Question: I currently have an application where a user takes a photo or chooses from their library.
On the next controller it will show the image that was selected/taken.
What I would like to do now is show a view of some sort on top of the image view. The view would be translucent round the edges and have a circle which would show the image beneath (not transulcent). Basically this is selected a part of the image.
I then need to save some how where the view is on screen, as it should also be moveable by the user.
What is the best way to approach this?
I need an overlay view which can be moved. The circle would be a fixed size always the inside shows the imageview beneath and the outside would be a 0.5 translucency so you can still see the image but not completely. Then to save the location of the moved around circle?
---- EDIT -----

This is the example image I have created.
I have a view which has a photo as the UIImageView (bottom layer). On top of this I am trying to add a view (like the picture above). Note, the picture above is actually a png as suggested. However, this overlay is moveable. The circle is transparent (0) so you can completely see the photo below it. The outer (grey) is transparent partially (0.5) so you can still see just not completely.
The top view (circle part) would be moved around on the photo to mark a specific point on the photo. In this example if the circle is moved the side (grey) ends on screen, therefore I would need to make a huge image which takes into account the moving of the view -- which is not the best way to do this surely?
EDIT 2 ----
I now have one UIImageView over the top of the photoView (another UIImageView). The overlay is 4 times the screen with a circle in the middle of it.
When the item is moved I have a gesture recognizer that runs:
'''
-(void)handlePan:(UIPanGestureRecognizer *)gesture {
NSLog(@"Pan Gesture");
gesture.view.center = [gesture locationInView:self.view];
}
'''
At present from the above the UIImageView is moved from the middle point, that way the circle is what looks to be moving when the finger moves.
That is all great, but how do I implement the suggested answers into my handlePan method. So I need to check that the middle point is not too close the edge. Ideally I would like a 50 margin around the screen so the circle does not look to go completely (or mostly) off screen?
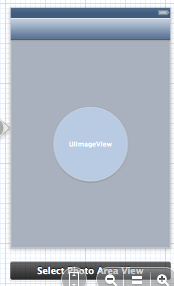
Answer: I understand from the question that you know how to do the movement of the overlay, so what I meant is just that you can simply use image views big enough to make sure that their border isn't visible.
Let's say the UIImageView would be called
'''
UIImageView *photoImageView;
'''
And the overlay with translucent and semi-translucent areas would be
'''
UIImageView *imageOverlayView;
'''
The way I see it, you need 3 different images for that imageOverlayView, depending on the device it's running on - 1 for iPad, 1 for iPhone 5 and 1 for other iPhones.
Width of that image should be equal to (screen width - circle radius) * 2, height should
'''
CGFloat circleRadius; //this would be the radius of translucent circle
'''
So if you set the frame of the overlay properly:
'''
CGRect imageFrame = photoImageView.frame;
imageOverlayView.frame = CGRectMake(circleRadius - imageFrame.size.width/2, circleRadius - imageFrame.size.height/2, (imageFrame.size.width - circleRadius)*2, (imageFrame.size.height - circleRadius)*2); //origin is set to the middle of the image.
'''
you'd never see the edge of the grey area. MZimmerman6's answer for implementation of the movement is good, but you should also make sure you block the circle from getting out of the borders of underlying image.
'''
-(void)touchesMoved:(NSSet *)touches withEvent:(UIEvent *)event {
UITouch *touch = [touches anyObject];
CGPoint new = [touch locationInView:imageOverlayView];
delX = new.x - prevPoint.x;
delY = new.y - prevPoint.y;
CGRect overFrame = imageOverlayView.frame;
overFrame.origin.x += delX;
if (overFrame.origin.x < -imageFrame.size.width) {
overFrame.origin.x = -imageFrame.size.width;
}
else if (overFrame.origin.x > 0) {
overFrame.origin.x = 0;
}
overFrame.origin.y += delY;
if (overFrame.origin.y < -imageFrame.size.height) {
overFrame.origin.y = -imageFrame.size.height;
}
else if (overFrame.origin.y > 0) {
overFrame.origin.y = 0;
}
[overlayView setFrame:overFrame];
}
-(void)touchesEnded:(NSSet *)touches withEvent:(UIEvent *)event {
UITouch *touch = [touches anyObject];
CGPoint new = [touch locationInView:imageOverlayView];
delX = new.x - prevPoint.x;
delY = new.y - prevPoint.y;
CGRect overFrame = imageOverlayView.frame;
overFrame.origin.x += delX;
if (overFrame.origin.x < -imageFrame.size.width) {
overFrame.origin.x = -imageFrame.size.width;
}
else if (overFrame.origin.x > 0) {
overFrame.origin.x = 0;
}
overFrame.origin.y += delY;
if (overFrame.origin.y < -imageFrame.size.height) {
overFrame.origin.y = -imageFrame.size.height;
}
else if (overFrame.origin.y > 0) {
overFrame.origin.y = 0;
}
[overlayView setFrame:overFrame];
}
'''
EDIT
With your pan gesture recognizer, checking if you aren't going too far needs a little change to the handlePan: method.
'''
-(void)handlePan:(UIPanGestureRecognizer *)gesture {
CGPoint newCenter = [gesture locationInView:self.view];
if (newCenter.x < 50) {
newCenter.x = 50;
}
else if (newCenter.x > self.view.frame.size.width - 50) {
newCenter.x = self.view.frame.size.width - 50;
}
if (newCenter.y < 50) {
newCenter.y = 50;
}
else if (newCenter.y > self.view.frame.size.height - 50) {
newCenter.y = self.view.frame.size.height - 50;
}
gesture.view.center = newCenter;
}
'''
If that 50 points margin is equal to circle radius, this will make sure your circle able to touch the edges of the screen, but unable to go beyond them.